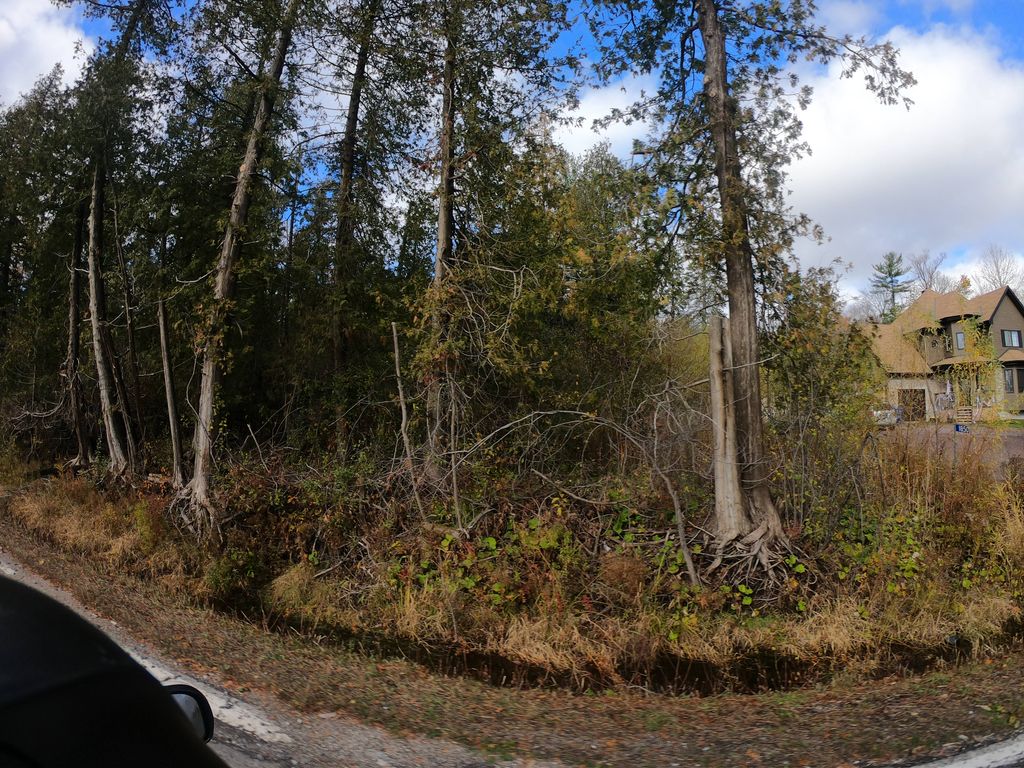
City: ottawa-gatineau